Question: What is the reading of this measurement?
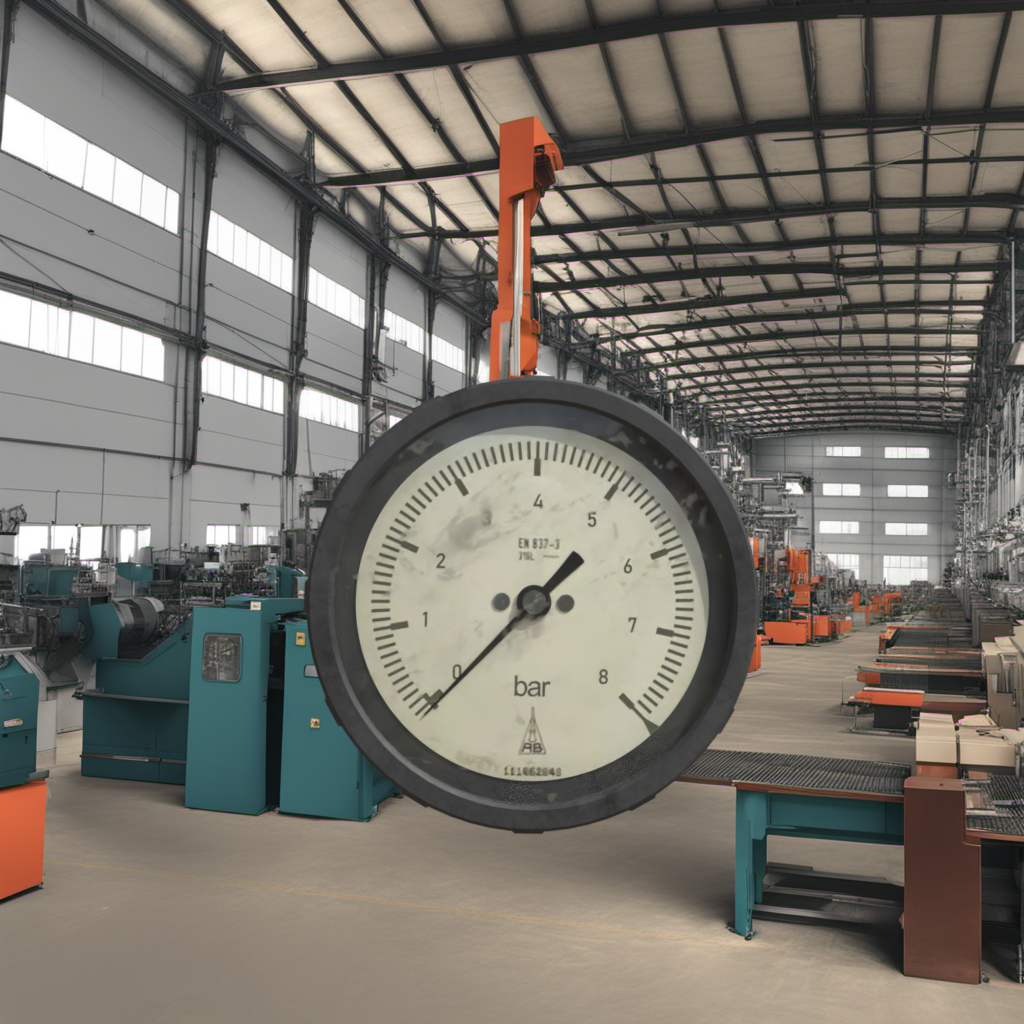
Answer: The result is -0.05
Question: What is the range of the measurement shown in the image?
Answer: The range is from 0 to 8
Question: What is the minimum and maximum reading range of the measurement in the image?
Answer: The minimum value is 0 and the maximum value is 8